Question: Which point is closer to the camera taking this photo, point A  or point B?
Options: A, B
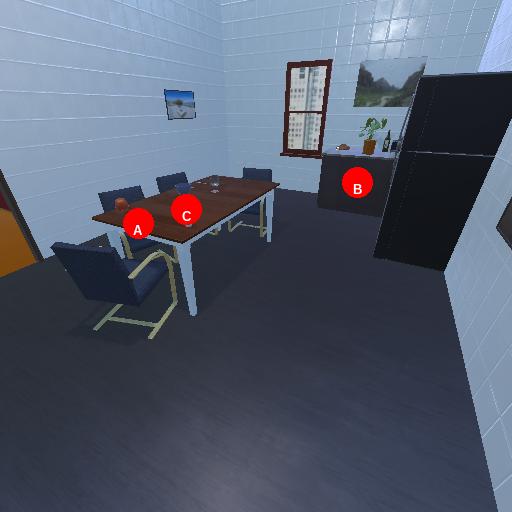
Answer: A